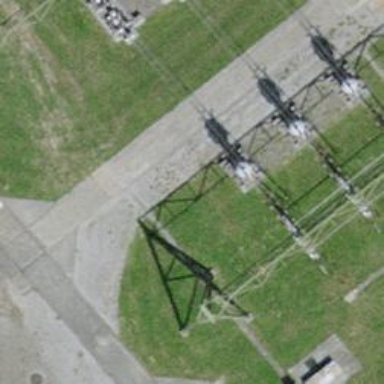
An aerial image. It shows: Switch used for power control.